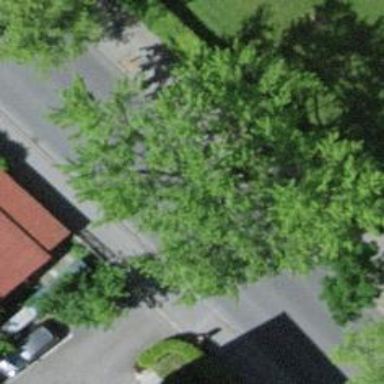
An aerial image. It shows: Residential road with asphalt surface. There are sidewalks on both sides of the road.